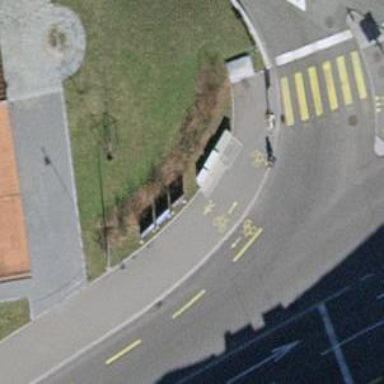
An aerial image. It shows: Crossing on the cycleway.